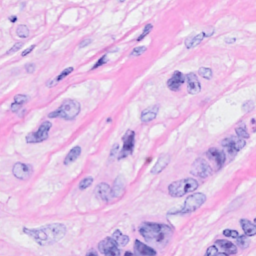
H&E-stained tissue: Breast